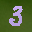
Label: 3